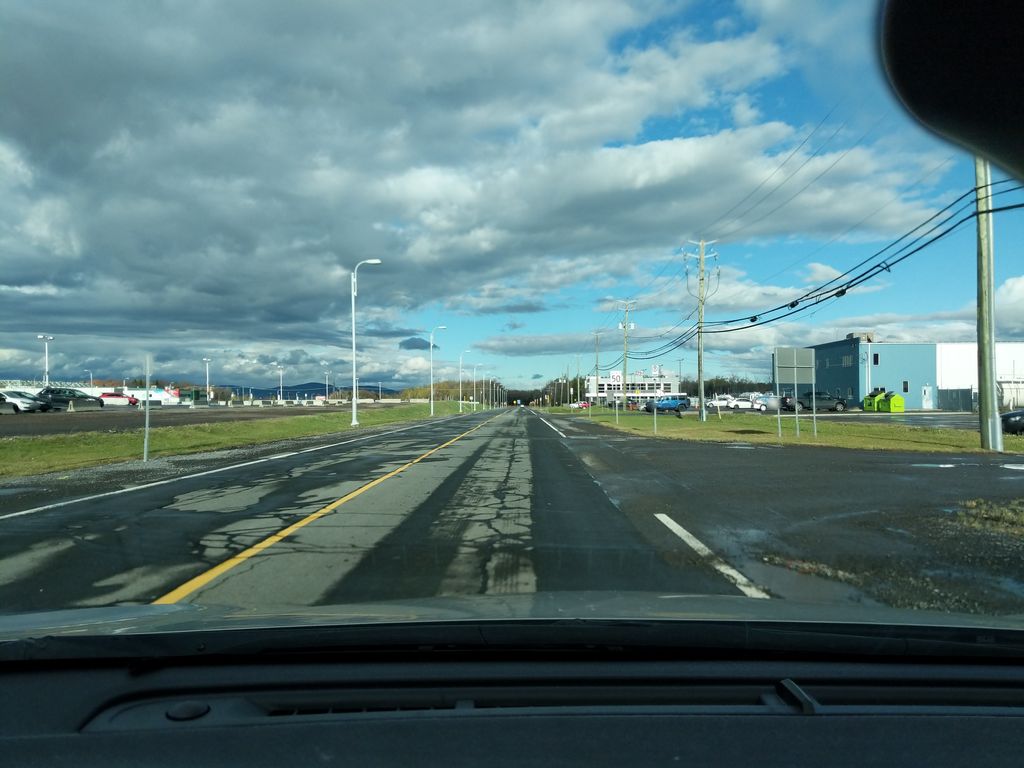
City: quebec_city